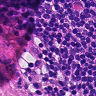
Metastatic tissue present: no